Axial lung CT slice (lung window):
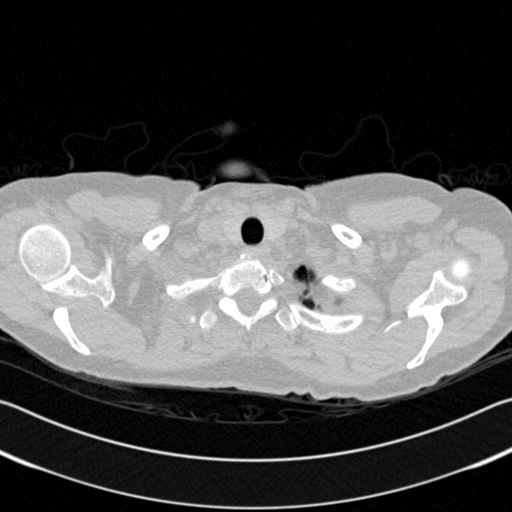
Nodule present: no